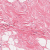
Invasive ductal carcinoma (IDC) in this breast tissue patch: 0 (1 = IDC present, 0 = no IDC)